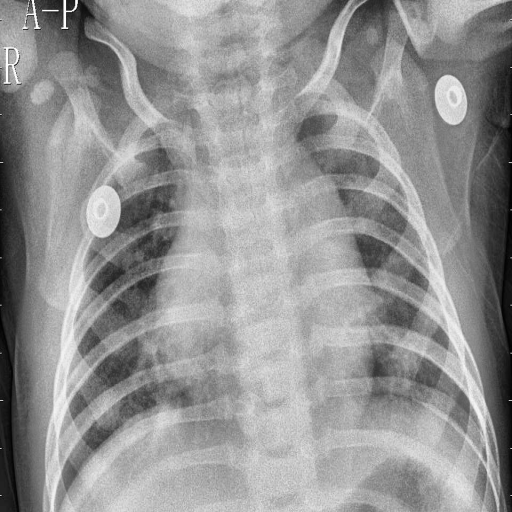
Finding: PNEUMONIA